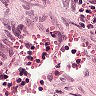
Metastatic tissue present: no